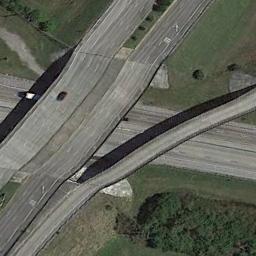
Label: overpass